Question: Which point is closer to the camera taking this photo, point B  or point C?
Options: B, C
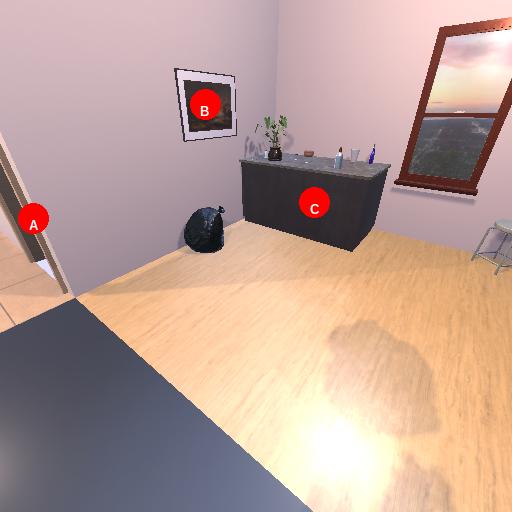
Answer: B